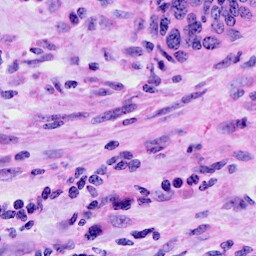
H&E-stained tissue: Cervix